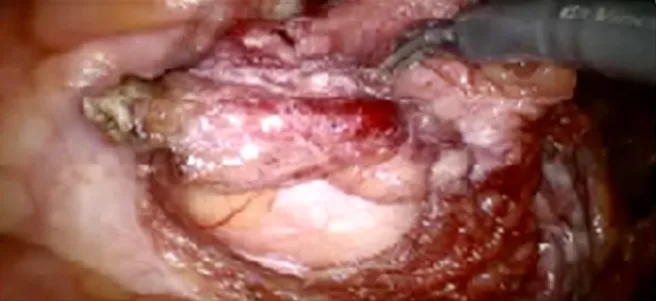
Cystoscopic. Images to better delineate the cyst and bladder borders.
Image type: medical_photograph (other_medical_photograph)